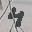
Label: 4